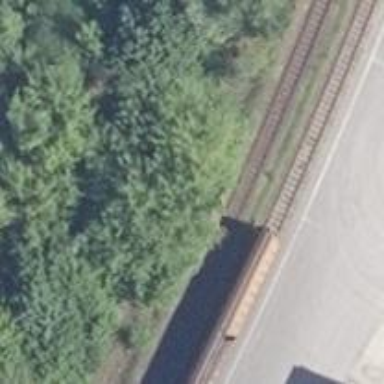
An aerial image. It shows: Rail spur service.